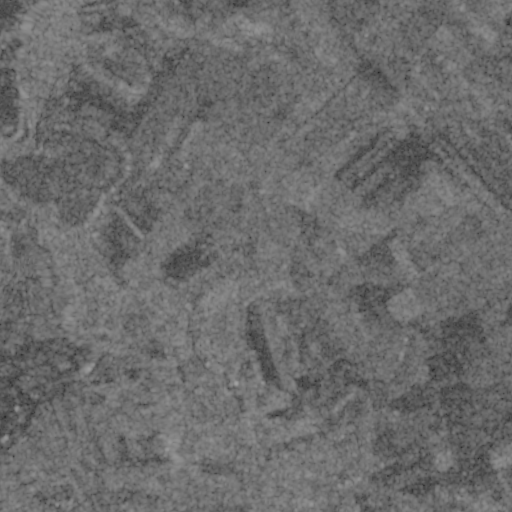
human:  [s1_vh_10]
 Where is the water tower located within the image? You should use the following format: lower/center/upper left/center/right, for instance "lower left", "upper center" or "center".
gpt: The water tower is located in the lower right of the image.
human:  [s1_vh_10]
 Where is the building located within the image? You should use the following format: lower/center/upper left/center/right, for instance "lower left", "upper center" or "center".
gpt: There is no building in the image.

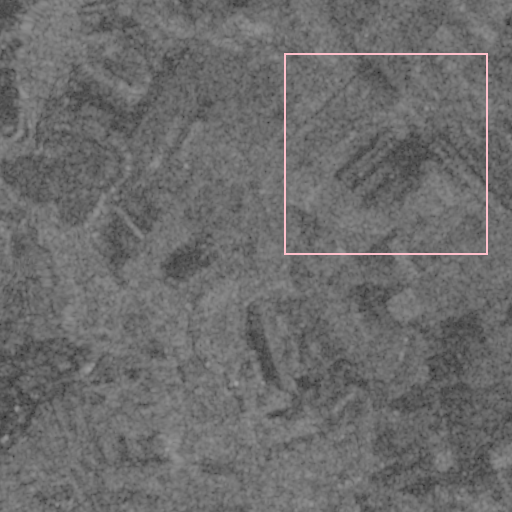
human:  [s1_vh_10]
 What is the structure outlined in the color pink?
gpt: The structure outlined in pink is a crop field.
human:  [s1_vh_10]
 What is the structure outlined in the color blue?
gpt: There is no blue outline.